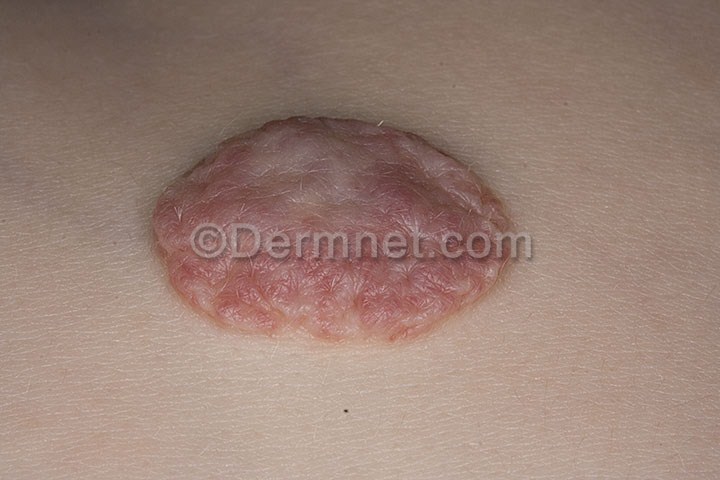
Disease: Vascular Tumors